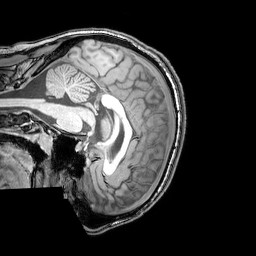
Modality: T1w
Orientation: sagittal
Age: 25
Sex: male
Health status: healthy
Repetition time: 0.081 s
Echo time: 0.037 s